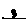
Label: flower